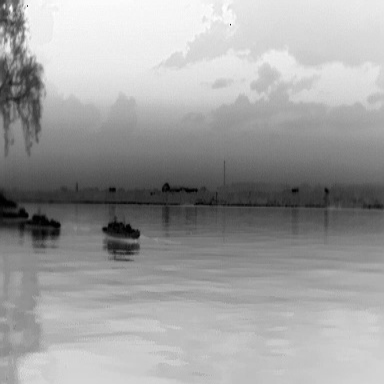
There are three objects shown in the infrared image, including two warships, and a liner.